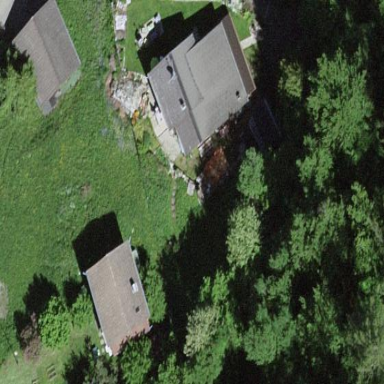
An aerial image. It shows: Simple house.